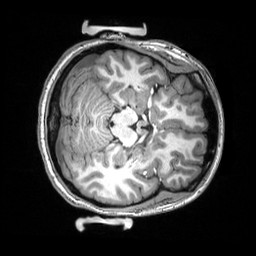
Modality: T1w
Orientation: axial
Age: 20
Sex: female
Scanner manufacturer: siemens
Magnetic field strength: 3 T
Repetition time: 2.53 s
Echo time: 0.0033 s